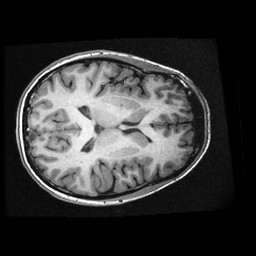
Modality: T1w
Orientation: axial
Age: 25
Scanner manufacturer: ge
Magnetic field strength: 3 T
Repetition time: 0.008248 s
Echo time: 0.003096 s